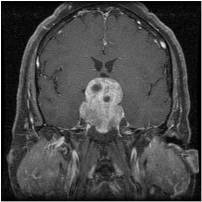
Label: pituitary